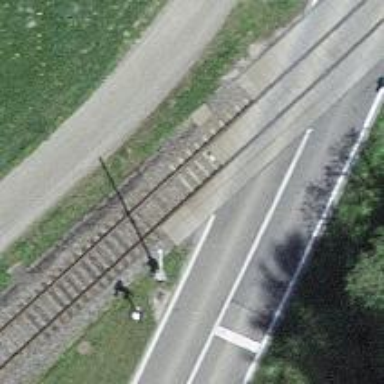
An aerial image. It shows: Well-maintained track road of grade 1.